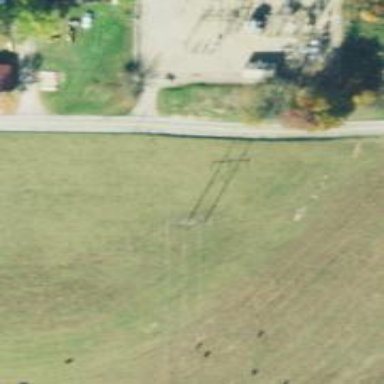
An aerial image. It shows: H-frame designed tower for power lines.